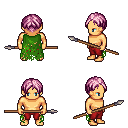
a pixel art fantasy rpg character, male body template, human, tanned skin, green tattered cape, red pants, pink parted hairstyle, spear, four views (front, back, left, right), 2x2 character sprite sheet, small pixel art, hard edges, no anti-aliasing